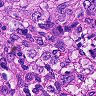
Metastatic tissue present: yes